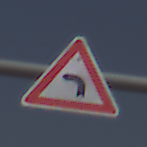
Verkehrszeichen: KurveLinks
Umgebung: Outdoor, Suburban
Tageszeit: MorningAfternoon
Wetter: Clear
Licht: Natural
Jahreszeit: NotSpecified
Kontrast: HighContrast